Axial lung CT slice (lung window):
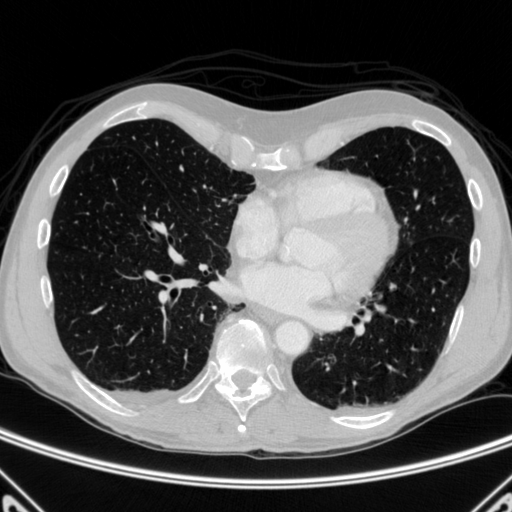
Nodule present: no